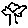
Label: tree